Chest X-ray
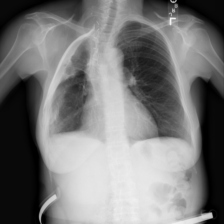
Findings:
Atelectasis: negative
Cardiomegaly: negative
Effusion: negative
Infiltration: negative
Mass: negative
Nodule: negative
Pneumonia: negative
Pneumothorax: negative
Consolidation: negative
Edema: negative
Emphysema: negative
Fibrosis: negative
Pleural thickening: negative
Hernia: negative